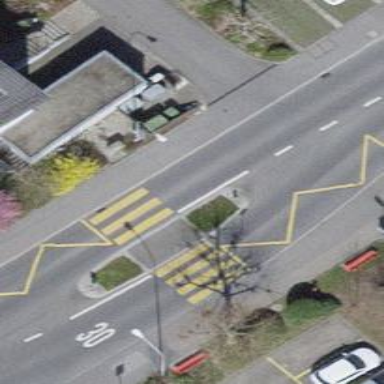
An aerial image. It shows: Footway that serves as traffic island.